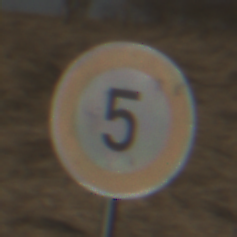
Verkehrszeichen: Geschwindigkeit5
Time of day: MorningAfternoon
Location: Outdoor (Nature)
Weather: PartlyCloudy
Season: NotSpecified
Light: Natural